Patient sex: F
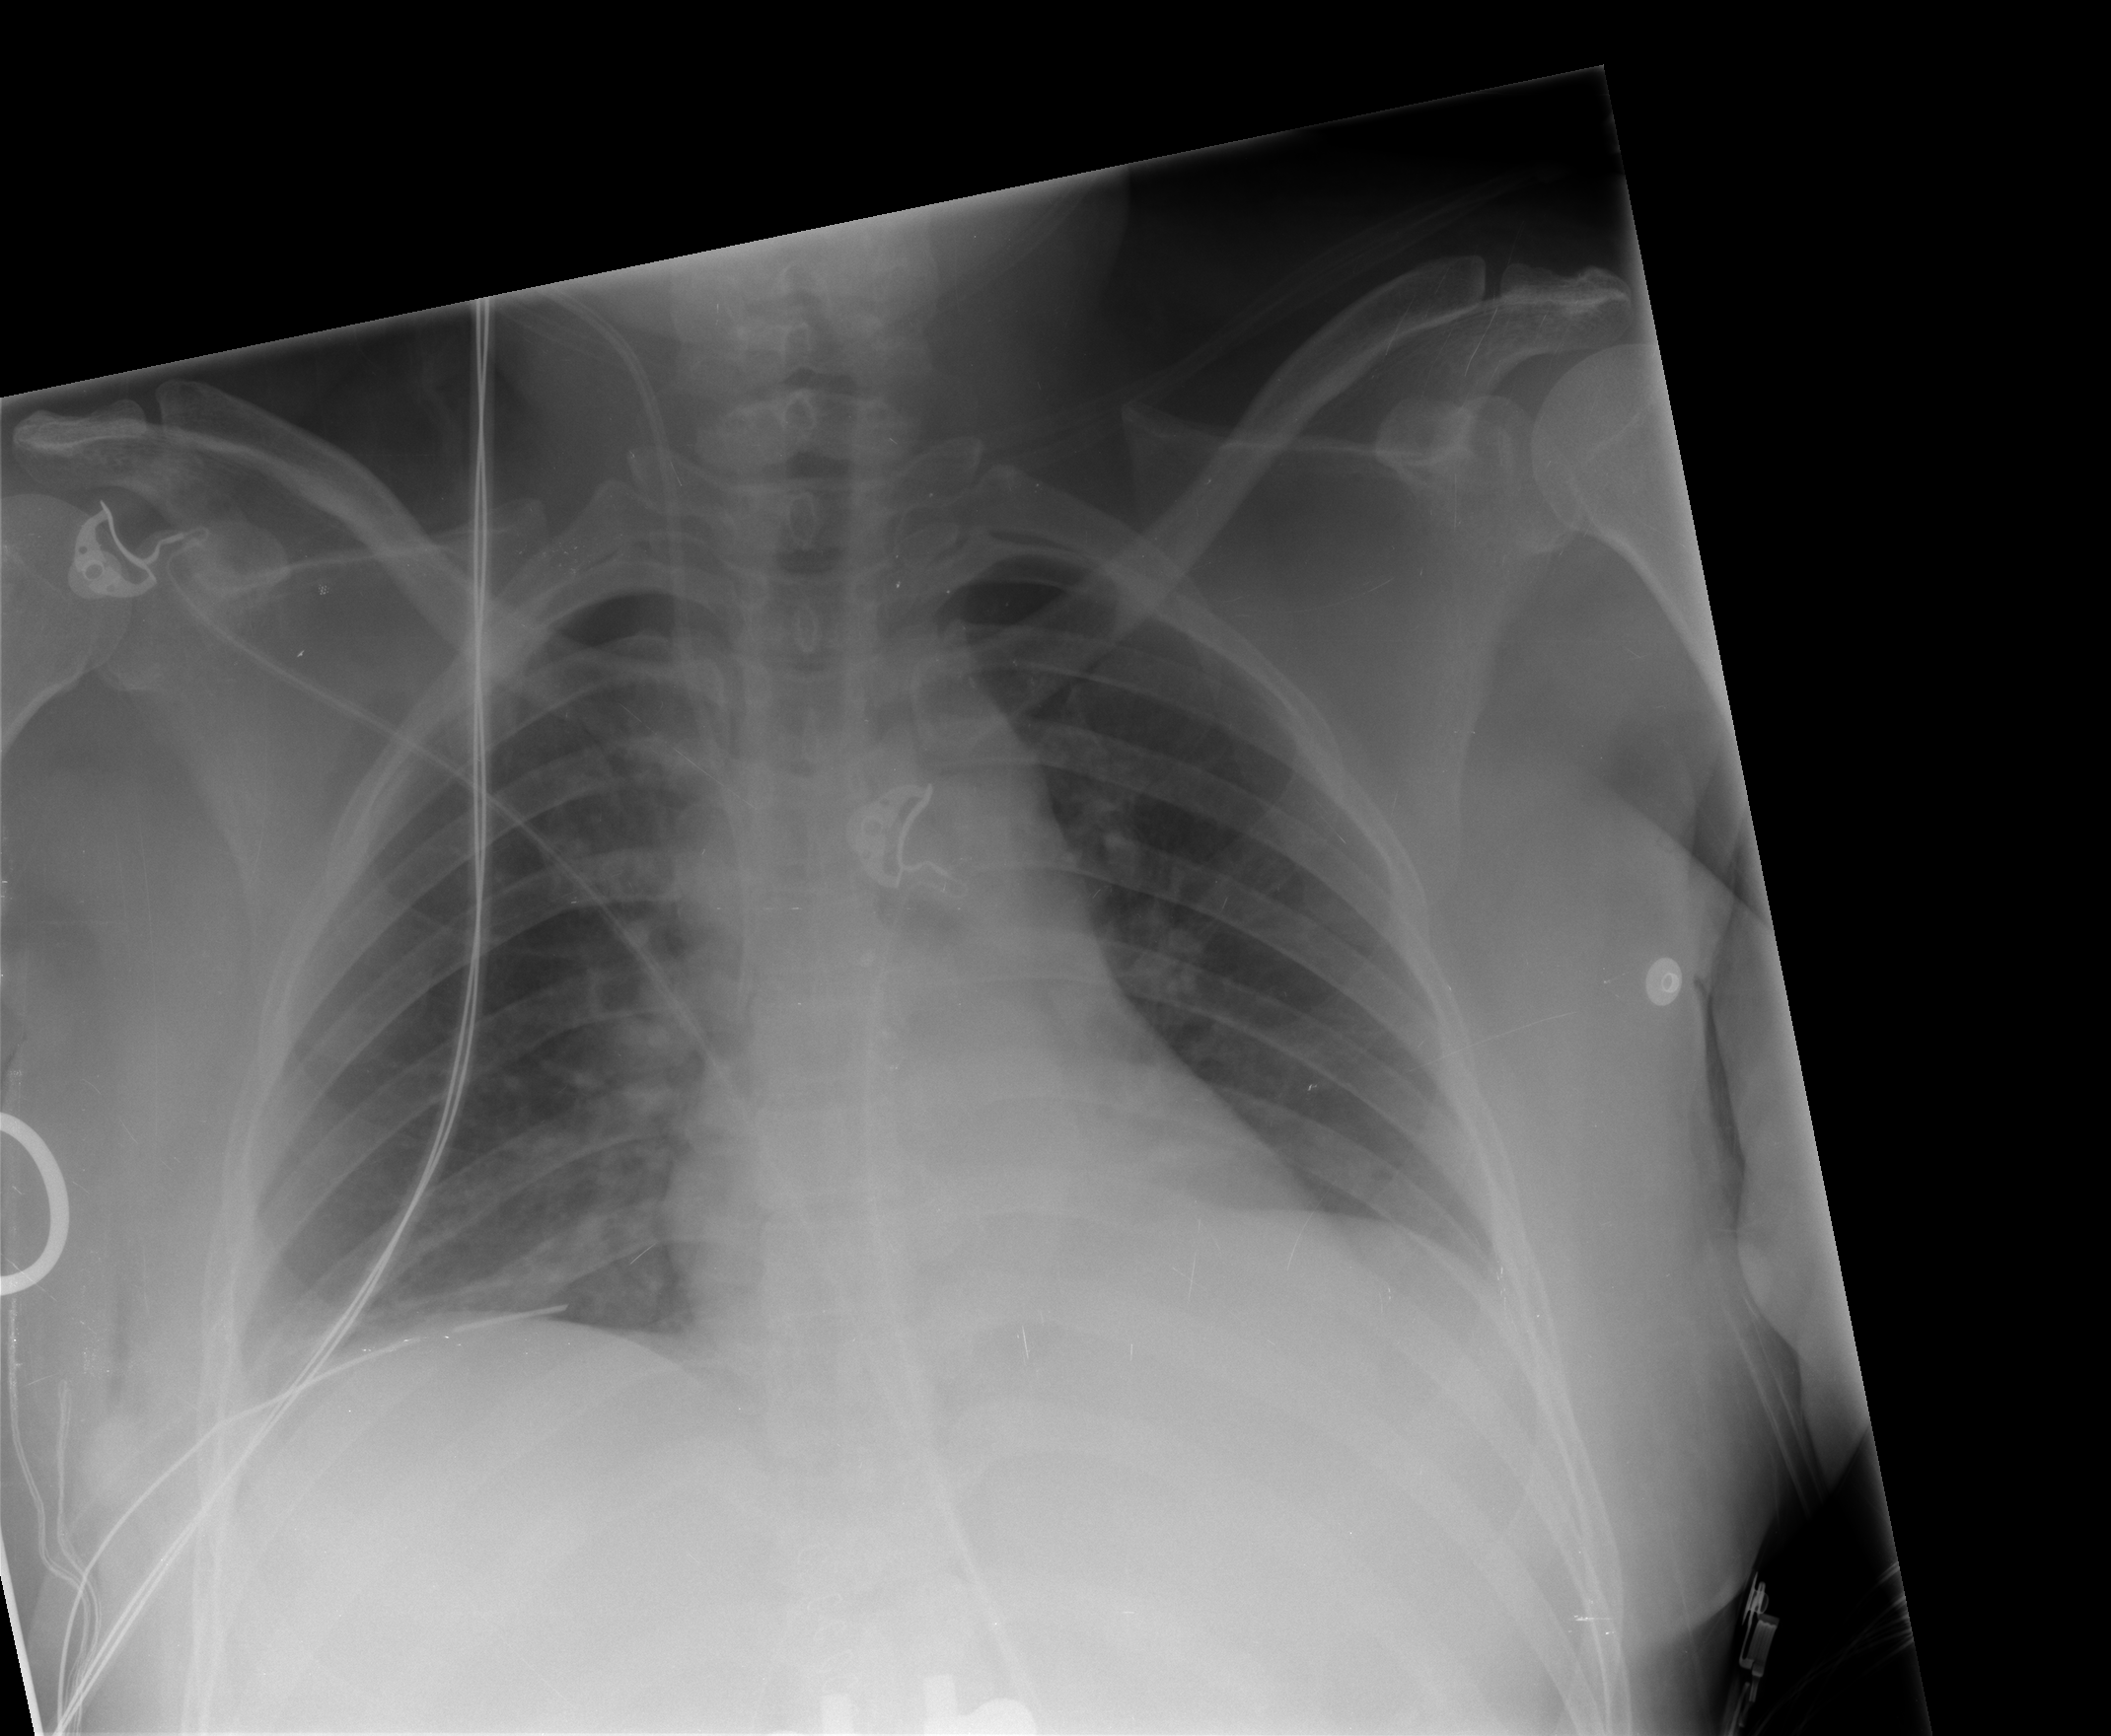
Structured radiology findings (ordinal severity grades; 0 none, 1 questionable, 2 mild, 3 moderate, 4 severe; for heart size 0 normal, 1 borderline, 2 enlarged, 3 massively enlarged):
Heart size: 0
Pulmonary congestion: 0
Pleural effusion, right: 0
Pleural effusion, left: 0
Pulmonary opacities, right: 0
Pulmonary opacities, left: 0
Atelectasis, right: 2
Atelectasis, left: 2